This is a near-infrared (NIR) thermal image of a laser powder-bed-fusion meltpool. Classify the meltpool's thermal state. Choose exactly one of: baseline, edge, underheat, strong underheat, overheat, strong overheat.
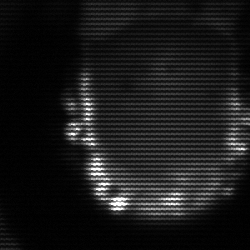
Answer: baseline